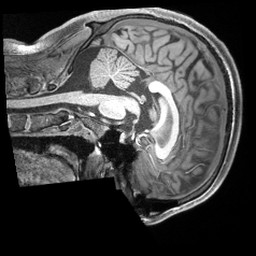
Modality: T1w
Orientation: sagittal
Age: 24
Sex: male
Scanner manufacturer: siemens
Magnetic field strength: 3 T
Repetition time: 2.4 s
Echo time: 0.00226 s